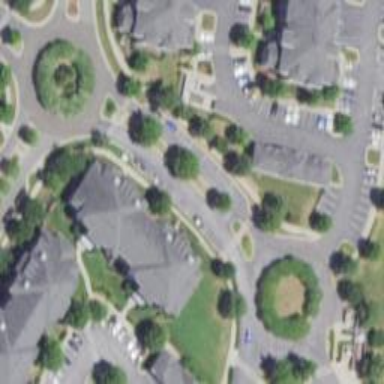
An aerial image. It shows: Residential building.